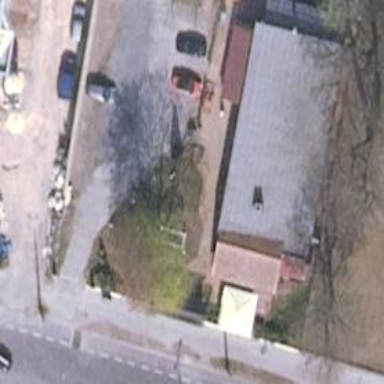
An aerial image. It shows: Restaurant.